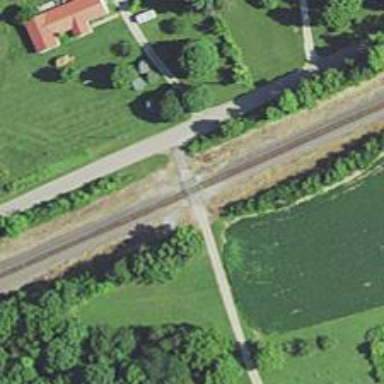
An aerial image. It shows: Railway level crossing.